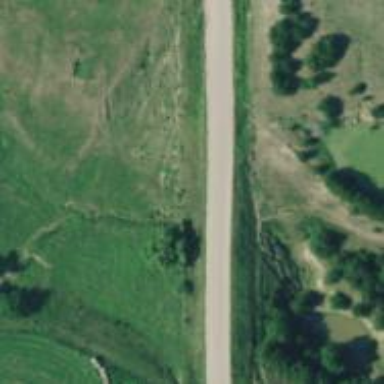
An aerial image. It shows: Tertiary road.